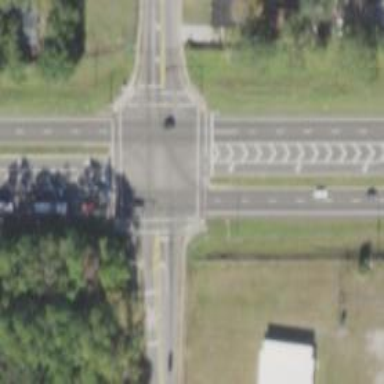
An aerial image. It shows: Marked crossing on the road.